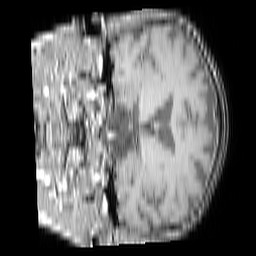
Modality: T1w
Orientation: coronal
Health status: ill
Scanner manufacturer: philips
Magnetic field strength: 3 T
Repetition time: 0.3787 s
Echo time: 0.002908 s